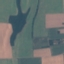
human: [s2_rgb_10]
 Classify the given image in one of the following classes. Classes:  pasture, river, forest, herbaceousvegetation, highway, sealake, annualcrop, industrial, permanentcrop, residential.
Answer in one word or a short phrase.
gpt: AnnualCrop